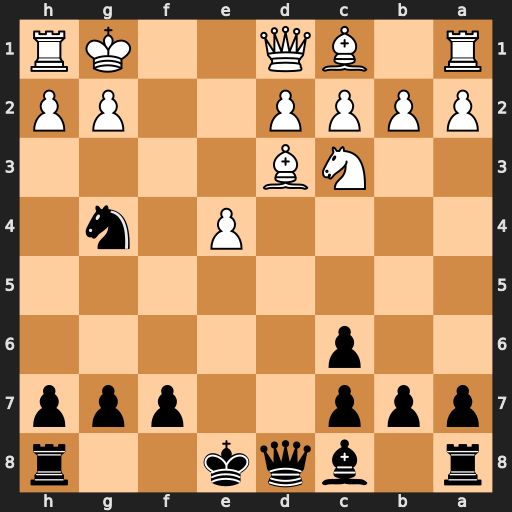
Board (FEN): r1bqk2r/ppp2ppp/2p5/8/4P1n1/2NB4/PPPP2PP/R1BQ2KR
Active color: b
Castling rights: kq
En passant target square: -
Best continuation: Qd4+ Kf1 Qf2#